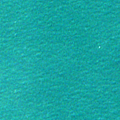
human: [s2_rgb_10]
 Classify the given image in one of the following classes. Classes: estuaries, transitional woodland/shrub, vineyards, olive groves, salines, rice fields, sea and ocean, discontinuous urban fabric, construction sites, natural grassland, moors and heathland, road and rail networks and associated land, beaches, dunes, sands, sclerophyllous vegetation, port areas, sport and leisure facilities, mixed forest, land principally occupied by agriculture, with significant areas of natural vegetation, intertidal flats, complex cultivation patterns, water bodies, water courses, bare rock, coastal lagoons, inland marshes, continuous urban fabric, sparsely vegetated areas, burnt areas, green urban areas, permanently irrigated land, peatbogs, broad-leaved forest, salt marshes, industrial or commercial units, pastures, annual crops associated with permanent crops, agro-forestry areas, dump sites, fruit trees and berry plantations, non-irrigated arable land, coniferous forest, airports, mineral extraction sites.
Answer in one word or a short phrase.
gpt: sea and ocean